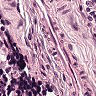
Metastatic tissue present: no